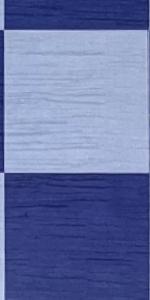
Label: Empty